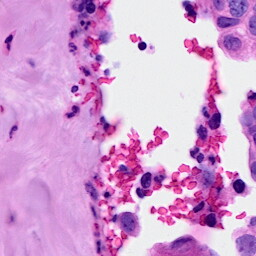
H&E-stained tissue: Breast